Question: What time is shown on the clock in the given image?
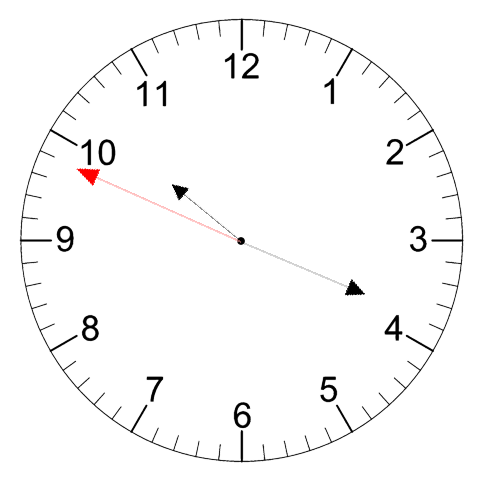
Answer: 10:18:49